Question: I have the following SPARQL query to get the list of countries with the smallest density of population per km and their presidents (leaders):
'''
PREFIX type: <http://dbpedia.org/class/yago/>
PREFIX prop: <http://dbpedia.org/property/>
SELECT ?country_name ?populationdensity ?leader
WHERE {
?country a dbpedia-owl:Country ;
rdfs:label ?country_name ;
prop:populationDensityKm ?populationdensity ;
dbpedia-owl:leader ?leader .
FILTER (?populationdensity < 10 && langMatches(lang(?country_name), "en")) .
}
GROUP BY ?populationdensity
ORDER BY ASC(?populationdensity)
limit 10
'''
As you can see, I am grouping results by population density, yet I am getting results which include numerous population densities duplicates: <URL>

Can someone tell me what am I doing wrong?
I assume it has something to do with list of leaders, where for each country more than one is return.
Is there a way to limit that to 1 leader per country somehow?
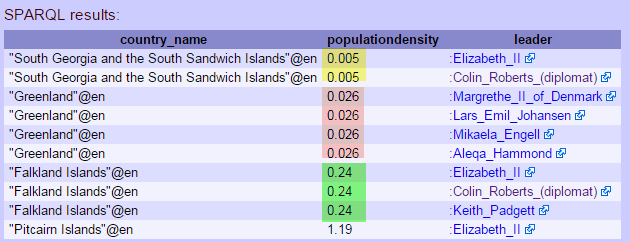
Answer: The first thing is that you should put all variables you use in the group by clause.
Virtuoso currently is loose in its parsing of queries and allows things it should not.
The second is you need to select just one leader, if you don't care which one then you should use SAMPLE. If you want all of them then use a <URL> variation.
'''
PREFIX type: <http://dbpedia.org/class/yago/>
PREFIX prop: <http://dbpedia.org/property/>
SELECT ?country_name ?populationdensity (sample(?leader) as ?ls)
WHERE {
?country a dbpedia-owl:Country ;
rdfs:label ?country_name ;
prop:populationDensityKm ?populationdensity ;
dbpedia-owl:leader ?leader .
FILTER (?populationdensity < 10 && langMatches(lang(?country_name), "en")) .
}
GROUP BY ?country_name ?populationdensity
ORDER BY ASC(?populationdensity)
limit 10
'''
If you want the current leader you need to replace the line
'''
dbpedia-owl:leader ?leader .
'''
With <URL>
'''
dbpprop:leaderTitle/dbpprop:incumbent ?leader .
'''